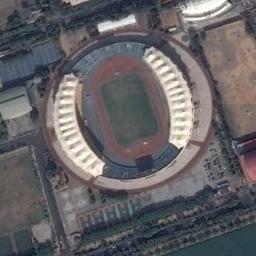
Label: stadium